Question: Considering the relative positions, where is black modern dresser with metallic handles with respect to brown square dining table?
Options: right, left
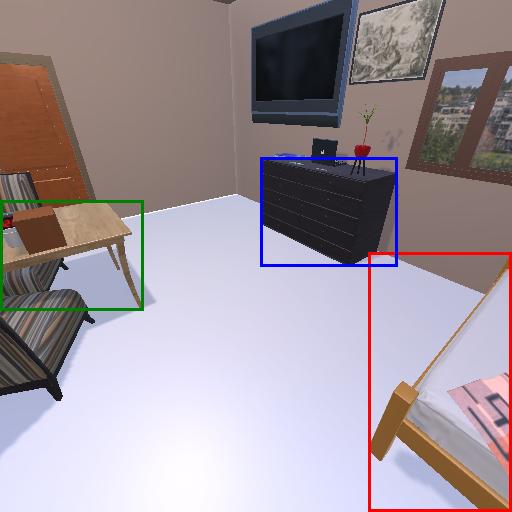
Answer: right